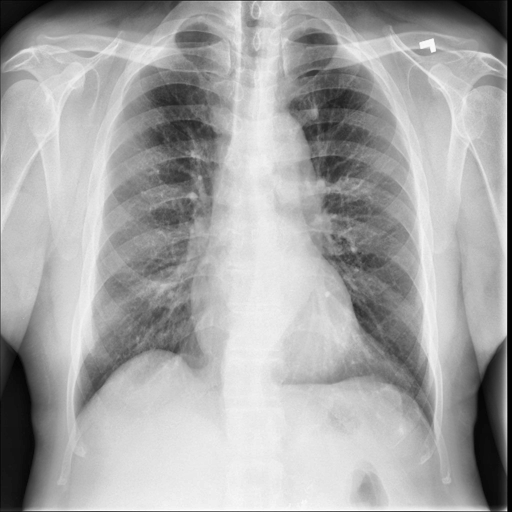
Finding: NORMAL